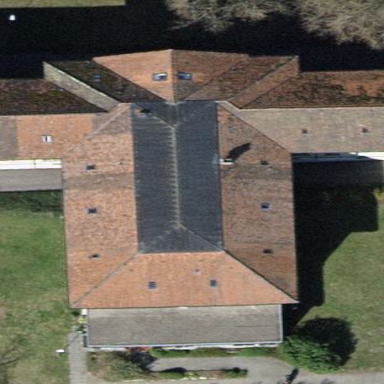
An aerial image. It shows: Hospital with hipped roof shape.